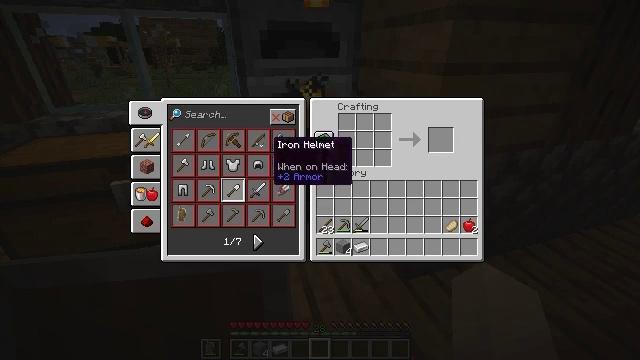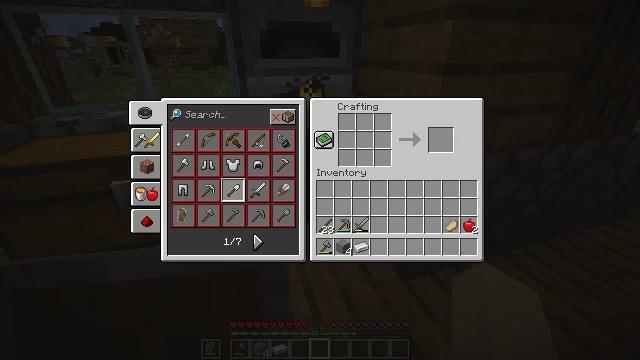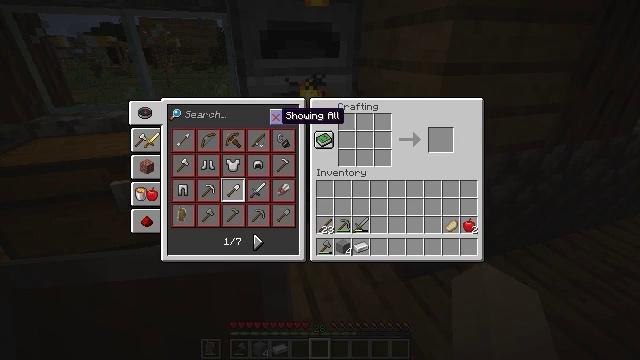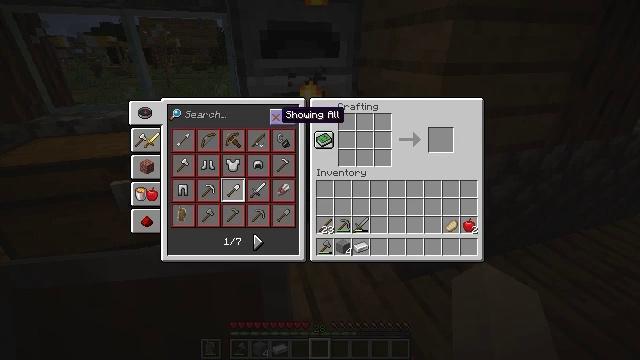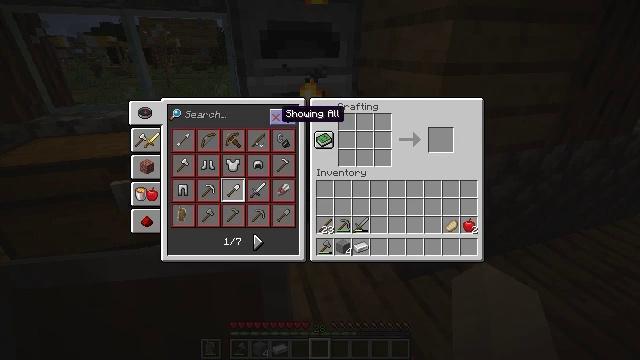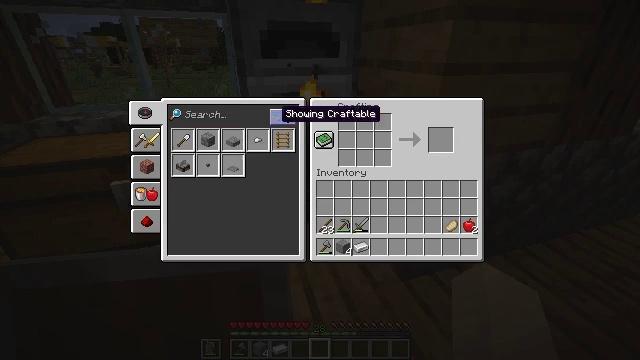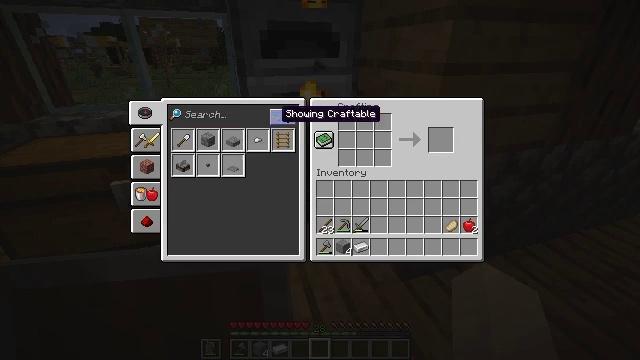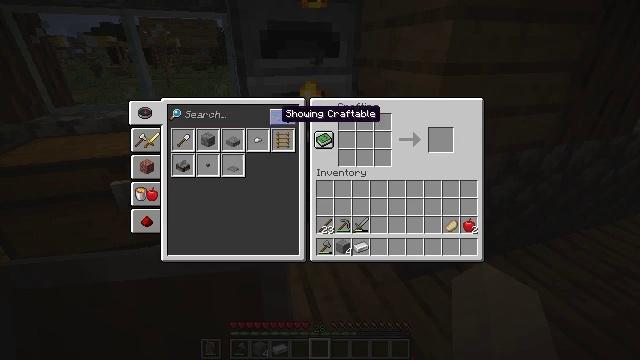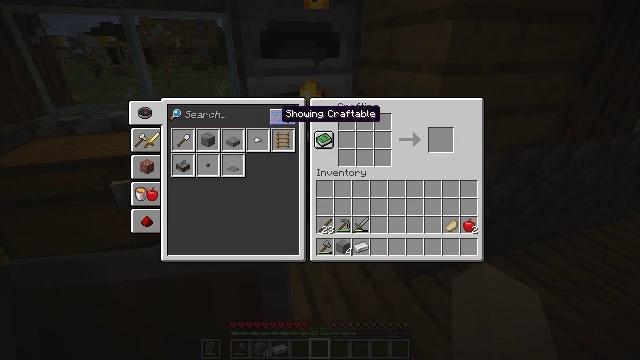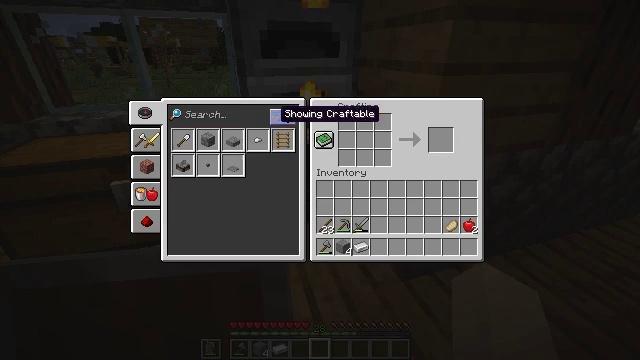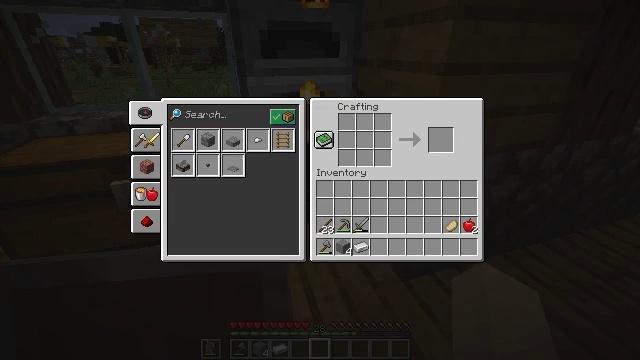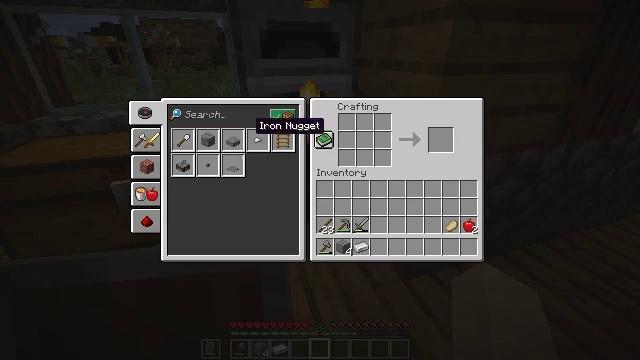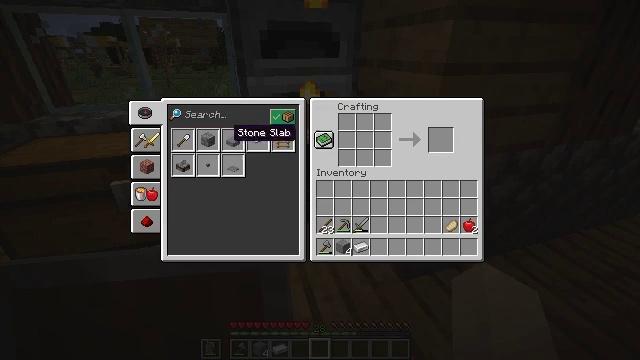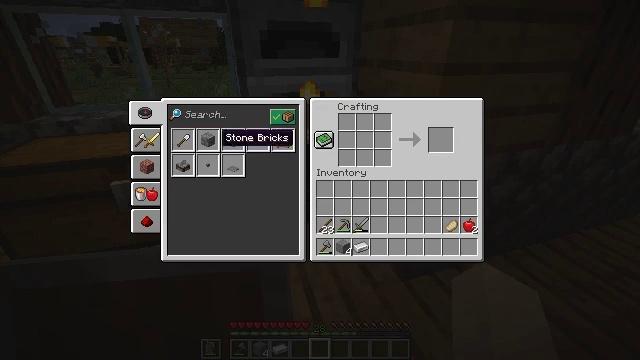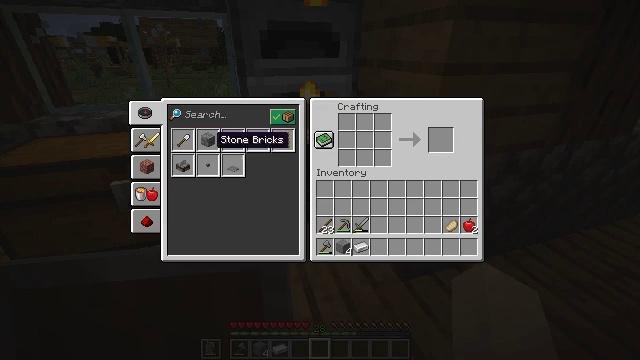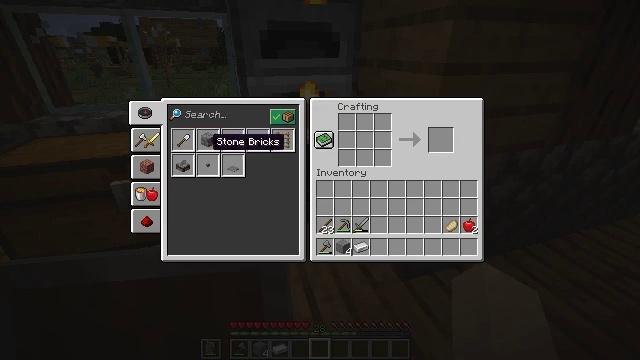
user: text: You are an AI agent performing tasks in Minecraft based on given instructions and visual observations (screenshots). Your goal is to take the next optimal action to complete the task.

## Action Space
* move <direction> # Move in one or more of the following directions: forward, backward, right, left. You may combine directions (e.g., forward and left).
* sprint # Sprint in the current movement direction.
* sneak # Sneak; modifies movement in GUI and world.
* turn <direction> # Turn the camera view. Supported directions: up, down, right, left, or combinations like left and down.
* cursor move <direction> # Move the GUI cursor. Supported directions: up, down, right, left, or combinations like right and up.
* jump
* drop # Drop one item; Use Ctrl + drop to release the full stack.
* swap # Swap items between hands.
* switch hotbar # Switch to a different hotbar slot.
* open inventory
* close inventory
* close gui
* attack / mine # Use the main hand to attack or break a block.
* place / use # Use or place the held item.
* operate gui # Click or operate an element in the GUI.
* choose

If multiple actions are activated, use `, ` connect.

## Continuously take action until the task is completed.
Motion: motion action
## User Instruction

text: Assemble a stonecutter at the crafting table.
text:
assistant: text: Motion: cursor move right and up
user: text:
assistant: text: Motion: no_op
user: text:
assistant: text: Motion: no_op
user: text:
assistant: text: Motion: no_op
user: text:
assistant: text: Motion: operate gui
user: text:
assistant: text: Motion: operate gui
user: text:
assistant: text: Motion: operate gui
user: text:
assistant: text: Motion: no_op
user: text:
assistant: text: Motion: no_op
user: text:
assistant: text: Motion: cursor move left
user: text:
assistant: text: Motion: cursor move left and down
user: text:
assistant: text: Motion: cursor move left and down
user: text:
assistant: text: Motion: cursor move left
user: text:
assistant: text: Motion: no_op
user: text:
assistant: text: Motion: no_op
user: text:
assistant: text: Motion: no_op
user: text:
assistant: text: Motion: cursor move left
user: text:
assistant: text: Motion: no_op
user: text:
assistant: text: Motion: no_op
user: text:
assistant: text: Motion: operate gui
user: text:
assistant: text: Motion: operate gui
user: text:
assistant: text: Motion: no_op
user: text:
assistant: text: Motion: cursor move right
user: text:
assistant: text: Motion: cursor move right
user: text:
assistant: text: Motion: cursor move right
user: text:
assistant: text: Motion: cursor move right
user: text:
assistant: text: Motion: no_op
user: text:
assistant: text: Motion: no_op
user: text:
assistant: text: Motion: no_op
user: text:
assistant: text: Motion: no_op